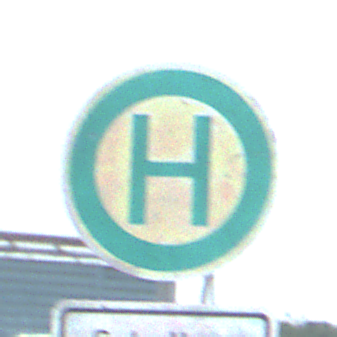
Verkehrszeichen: Haltestelle
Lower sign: ZeitangabenMitBeschraenkungAufWochentage5
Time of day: Midday
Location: Outdoor (Suburban)
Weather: Overcast
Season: NotSpecified
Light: Natural